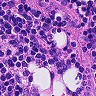
Metastatic tissue present: no